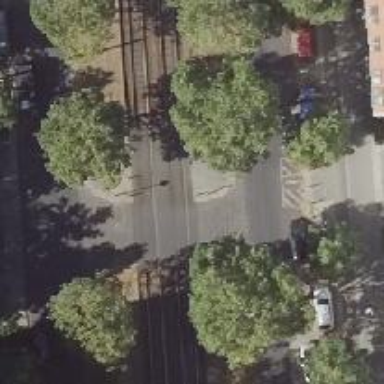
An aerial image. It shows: Tram crossing on the railway.